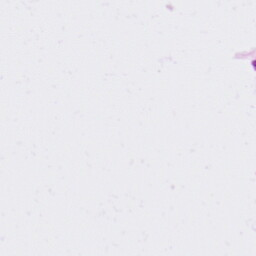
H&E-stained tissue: Ovarian